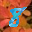
Label: 8